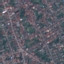
Land use / land cover: Residential